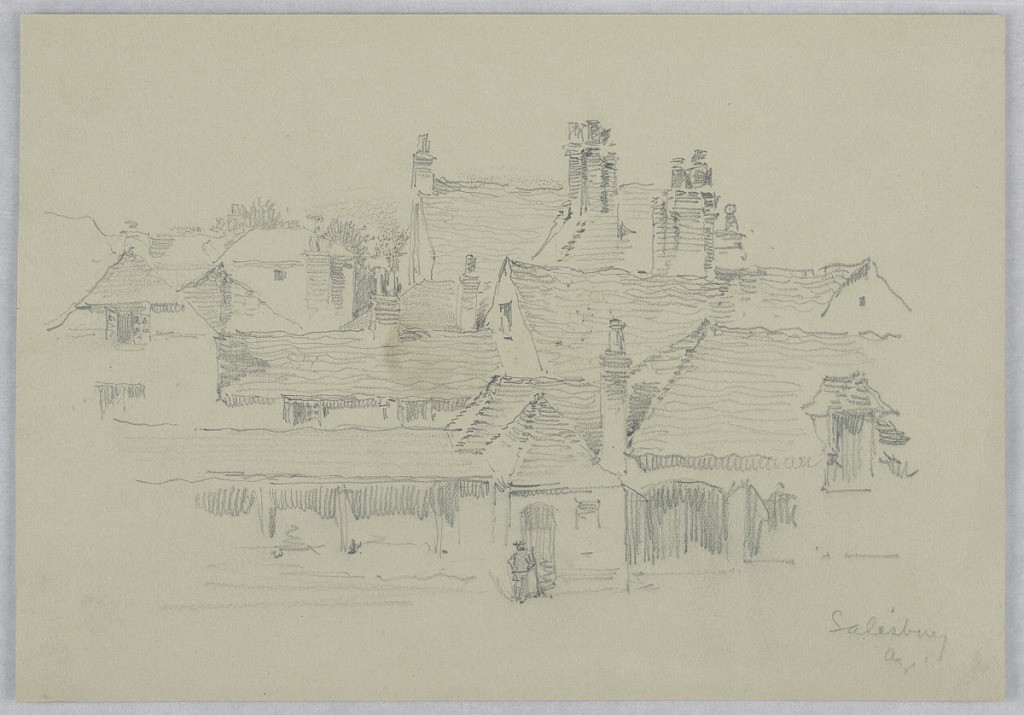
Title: Salisbury
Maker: Arnold William Brunner, American, 1857–1925
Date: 1879–80
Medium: Graphite on beige paper
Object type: Drawing
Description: Looking up a slope, house tops and chimneys are visible. Figure standing in front of arched doorway in lower center.